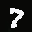
Label: 7